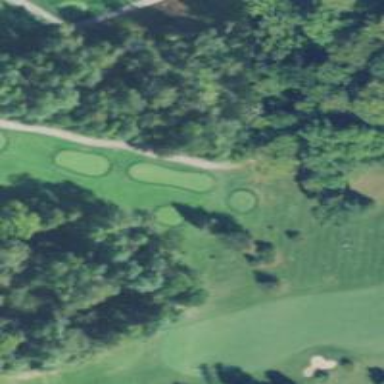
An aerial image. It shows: Area with grass used as rough in golf course.